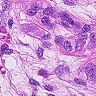
Metastatic tissue present: yes